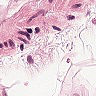
Metastatic tissue present: no